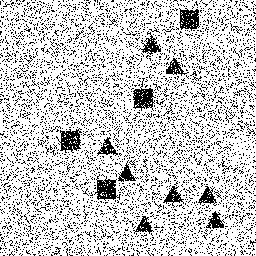
Squares: 4
Triangles: 8
Stars: 0
Total shapes: 12